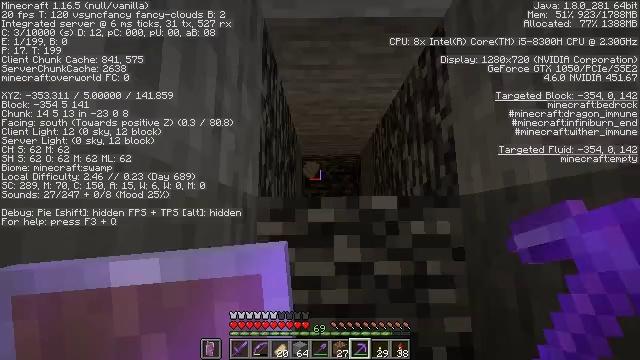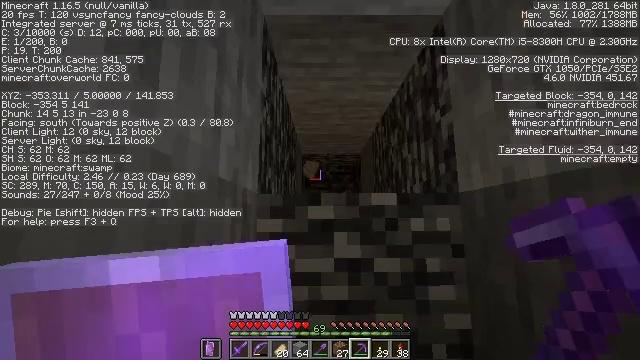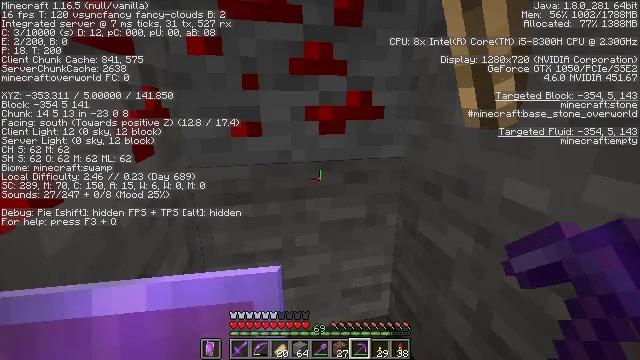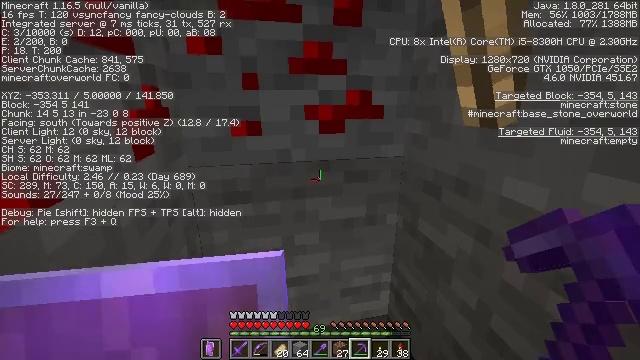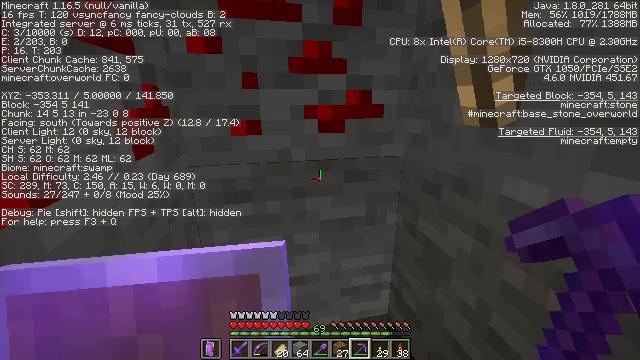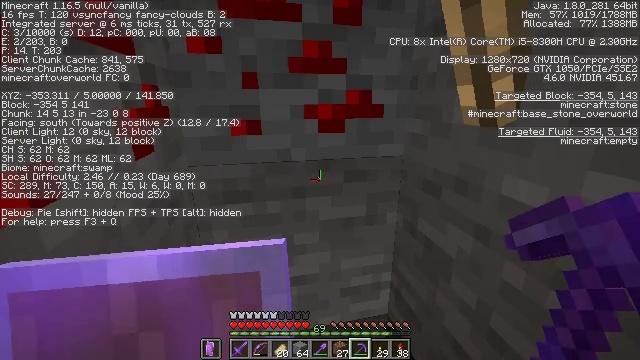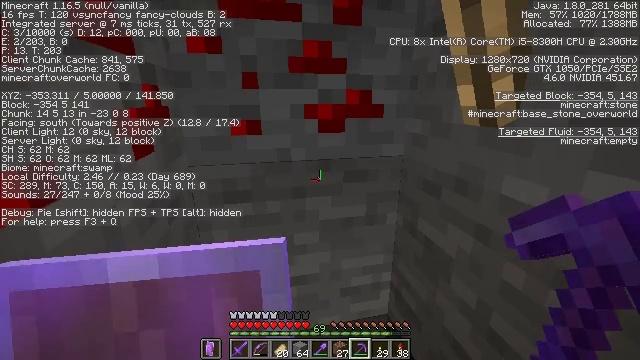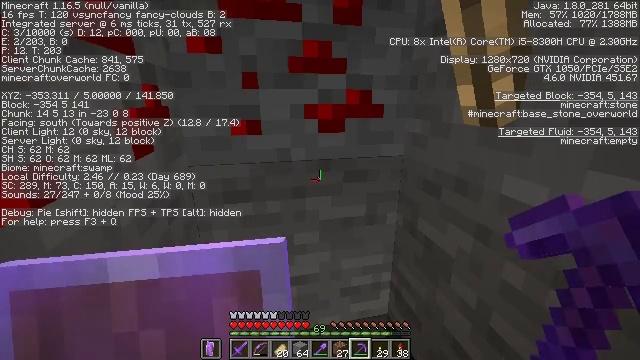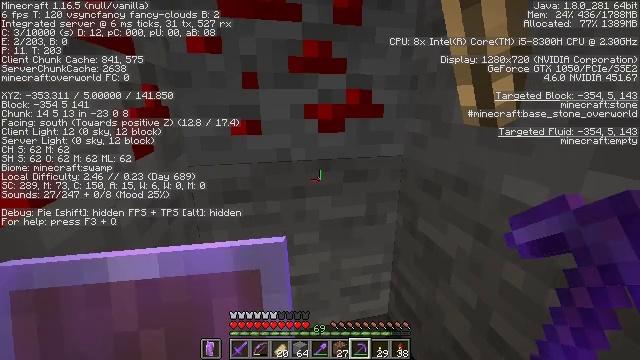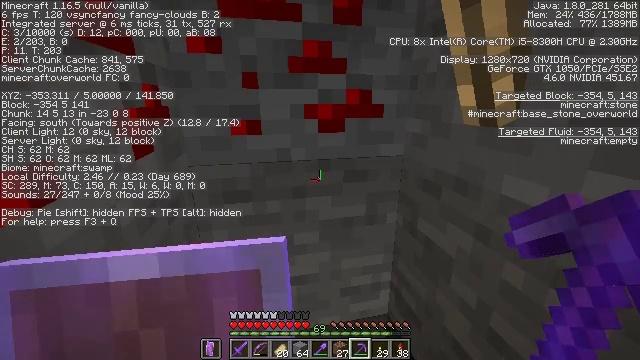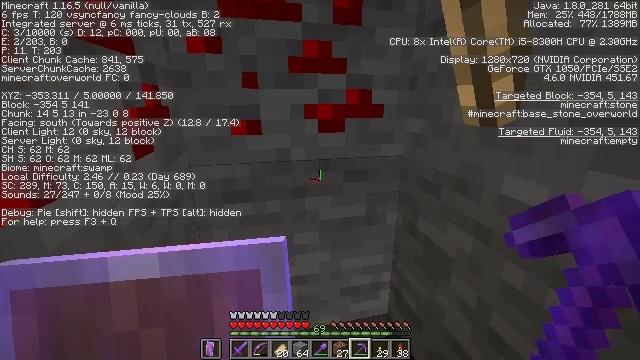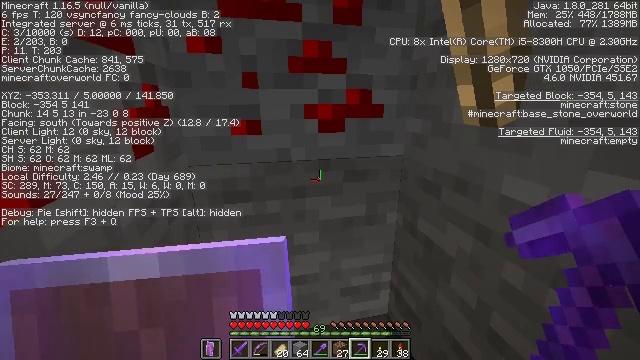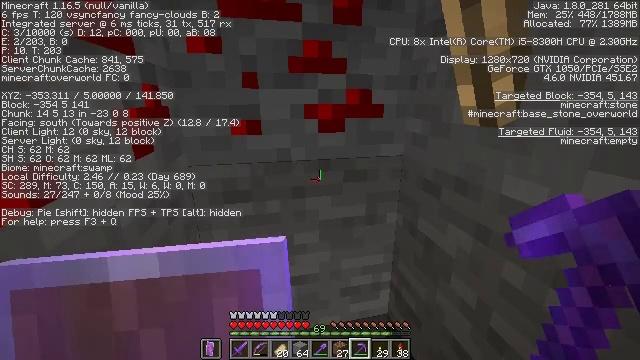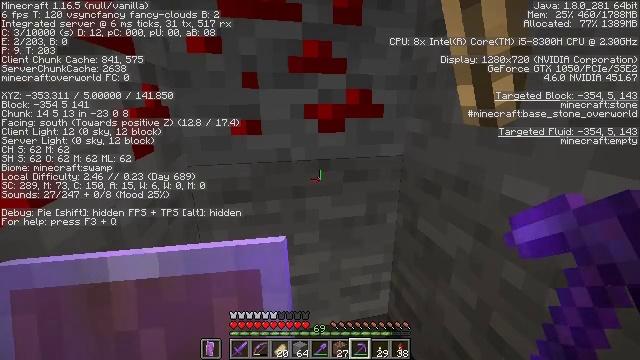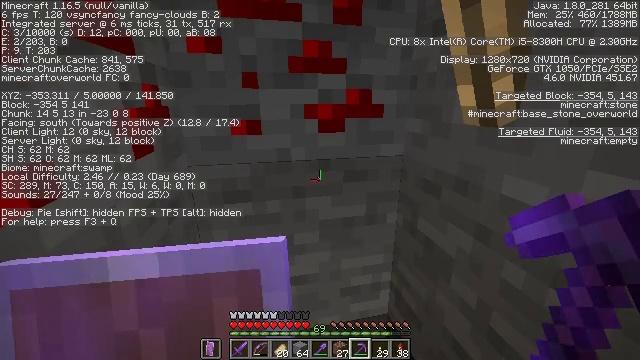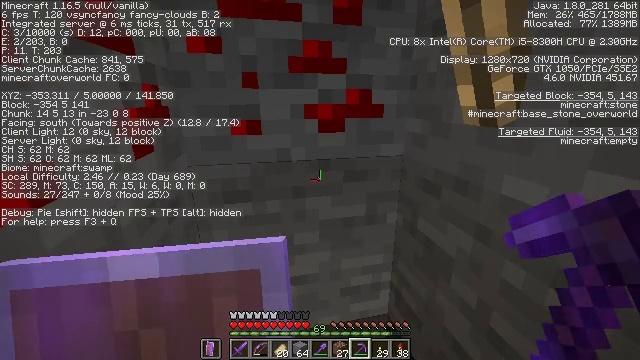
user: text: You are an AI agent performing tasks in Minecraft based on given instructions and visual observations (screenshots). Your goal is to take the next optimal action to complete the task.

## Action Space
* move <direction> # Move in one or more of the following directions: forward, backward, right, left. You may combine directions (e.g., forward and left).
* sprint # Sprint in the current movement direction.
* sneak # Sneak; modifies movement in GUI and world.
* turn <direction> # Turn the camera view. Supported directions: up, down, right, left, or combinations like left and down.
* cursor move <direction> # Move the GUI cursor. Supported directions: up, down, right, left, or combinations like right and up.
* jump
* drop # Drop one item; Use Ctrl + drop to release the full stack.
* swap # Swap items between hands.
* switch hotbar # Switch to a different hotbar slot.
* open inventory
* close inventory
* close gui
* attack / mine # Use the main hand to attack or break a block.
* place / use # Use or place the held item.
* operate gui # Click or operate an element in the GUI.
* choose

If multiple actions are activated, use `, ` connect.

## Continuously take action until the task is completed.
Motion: motion action
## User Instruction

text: Take down the wall torch for reuse.
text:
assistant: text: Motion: sneak
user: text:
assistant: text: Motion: sneak, turn right and up
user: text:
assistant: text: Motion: sneak
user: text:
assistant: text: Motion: sneak
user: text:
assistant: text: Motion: sneak
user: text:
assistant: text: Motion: sneak
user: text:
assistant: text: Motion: sneak
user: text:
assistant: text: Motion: sneak
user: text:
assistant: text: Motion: sneak
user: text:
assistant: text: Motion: sneak
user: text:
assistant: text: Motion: sneak
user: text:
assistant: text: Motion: sneak
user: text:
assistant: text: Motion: sneak
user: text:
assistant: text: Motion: sneak
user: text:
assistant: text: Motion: sneak
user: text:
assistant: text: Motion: sneak
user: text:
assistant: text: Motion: sneak
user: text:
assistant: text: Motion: sneak
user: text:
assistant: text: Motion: sneak
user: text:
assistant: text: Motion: sneak
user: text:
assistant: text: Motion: sneak
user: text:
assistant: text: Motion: sneak
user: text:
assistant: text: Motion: sneak
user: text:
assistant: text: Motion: sneak
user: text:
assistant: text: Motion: sneak
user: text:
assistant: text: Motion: sneak
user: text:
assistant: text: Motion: sneak
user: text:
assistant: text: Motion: sneak
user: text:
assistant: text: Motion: sneak
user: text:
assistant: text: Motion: sneak